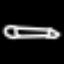
Label: pencil